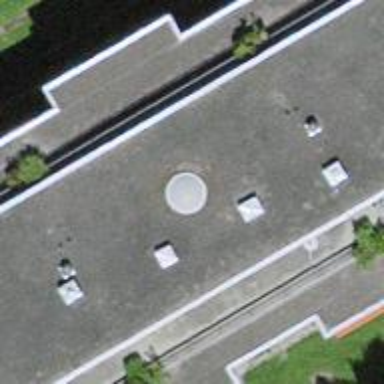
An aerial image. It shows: Flat-roofed apartment building.